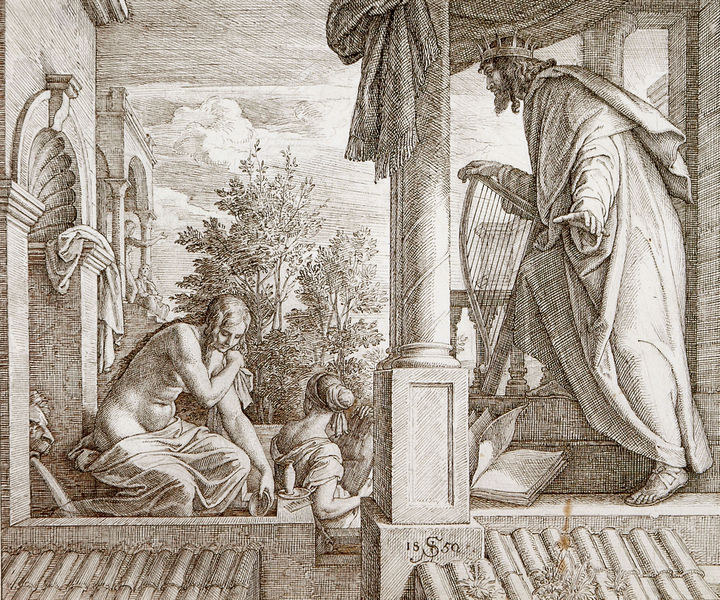
Titel: David erblickt Bathseba vom Dache seines Hauses
Künstler: Julius Schnorr von Carolsfeld
Standort: Schweinfurt
Institution: Museum Georg Schäfer
Schlagwörter: akt, baum, himmel, mann, nackt, umhang, wasser, weiß, wolken, baden, badende, bäume, frauen, landschaft, menschen, busen, frau, grau, kleid, nacht, schwarz, stuhl, säule, säulen, terasse, zeichnung, dach, gebäude, haus, rot, tuch, wolke, bibel, sockel, teller, instrument, signatur, vorhang, öl, gewand, haare, mantel, stoff, musik, krone, brunnen, dachziegel, balkon, holzschnitt, bogen, beobachten, dächer, ziegel, grafik, graphik, hof, signiert, rundbogen, könig, thron, draussen, muse, bad, waschen, eingang, tusche, arkade, buch, palast, kohle, druck, schwarzweiss, monogramm, schraffur, radierung, stich, tinte, sandale, verbeugen, löwe, muschel, freien, harfe, david, kupferstich, graustufen, leier, wasserspeier, neigen, waschung, speien, speier, susanna, monogram, bade, susanne, lowe, buc, fbaum, muschelverzierung, 1850, badf, kroner, frau fraune, nackt# 1850